六年级 · 解析几何
 某海域一艘轮船发生故障，船上雷达搜索附近显示:

军舰: 东偏北 $40^{\circ}$ 方向 $200 \mathrm{~km}$ 处。

商船: 南偏东 $20^{\circ}$ 方向 $150 \mathrm{~km}$ 处。

50 千米

(1) 在平面图上画出军舰和商船所在的位置。

(2) 如果商船以每小时 $50 \mathrm{~km}$ 的速度赶往出事点, 军舰想与商船同时赶到,每小时需要航行多少千米?
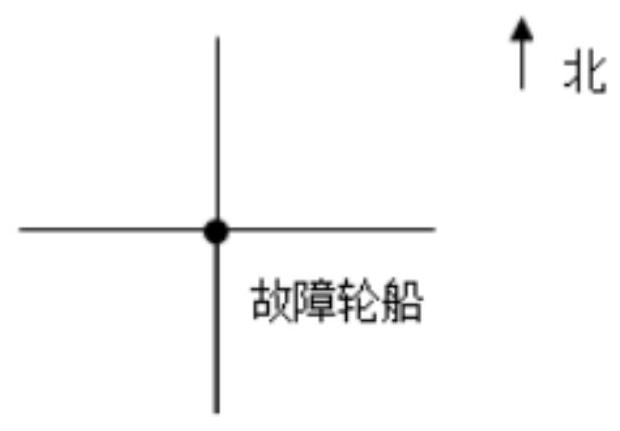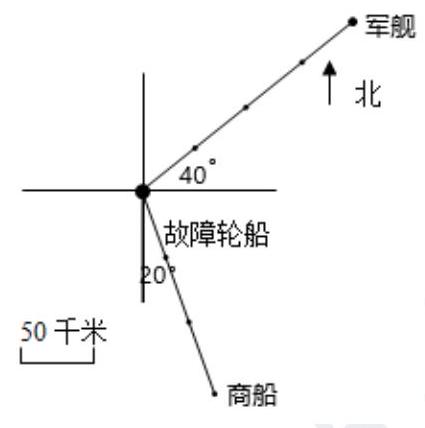
答案: (1)

(2) $200 \div(150 \div 50)$

$=200 \div 3$

$=\frac{200}{3}$ (千米)

答: 每小时需要航行 $\frac{200}{3}$ 千米。